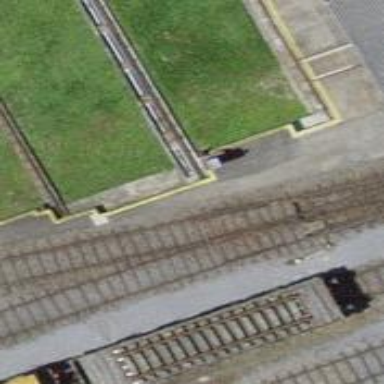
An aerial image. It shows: Single-track railway yard.